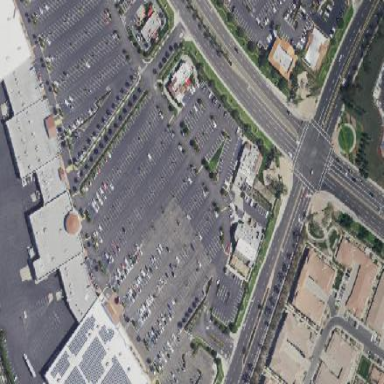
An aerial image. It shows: Retail area.